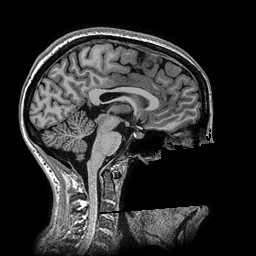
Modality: T1w
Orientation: sagittal
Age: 31
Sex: female